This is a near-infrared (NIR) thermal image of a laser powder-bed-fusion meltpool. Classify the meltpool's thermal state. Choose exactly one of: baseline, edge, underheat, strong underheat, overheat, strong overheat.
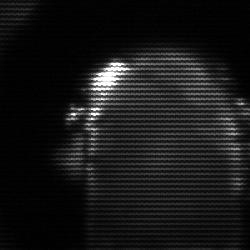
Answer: baseline